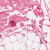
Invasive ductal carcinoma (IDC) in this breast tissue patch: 0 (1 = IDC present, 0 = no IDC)